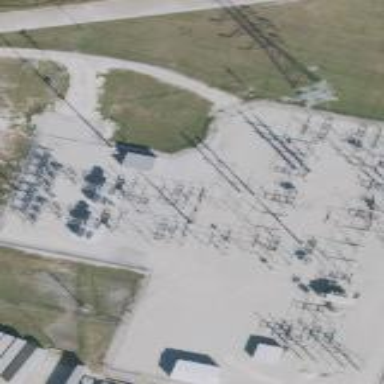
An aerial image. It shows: Outdoor power substation at the transmission level.